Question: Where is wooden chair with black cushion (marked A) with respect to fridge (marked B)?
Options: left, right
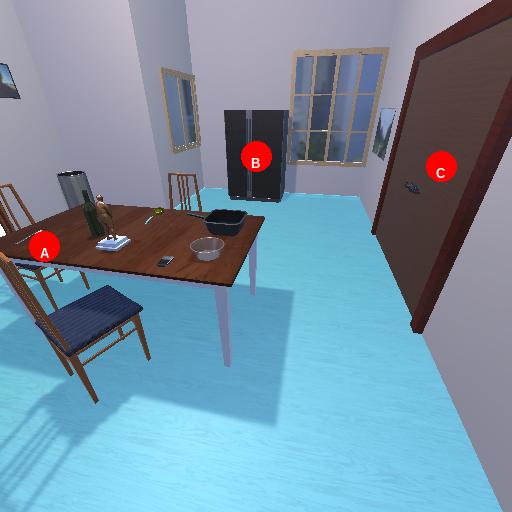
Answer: left